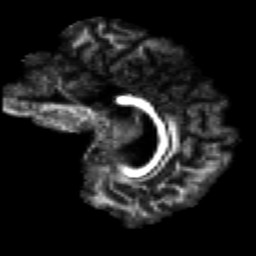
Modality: FA
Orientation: sagittal
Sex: male
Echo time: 0.114 s